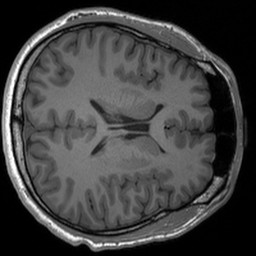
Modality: T1w
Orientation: axial
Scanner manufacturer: siemens
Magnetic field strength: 3 T
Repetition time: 1.54 s
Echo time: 0.00234 s